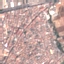
Land use / land cover: Residential